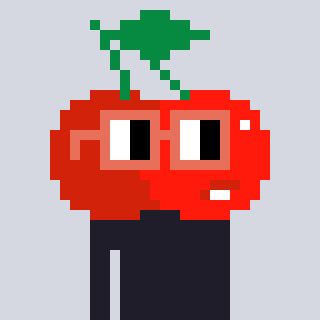
a pixel art character with square orange glasses, a cherry-shaped head and a bluegrey-colored body on a cool background